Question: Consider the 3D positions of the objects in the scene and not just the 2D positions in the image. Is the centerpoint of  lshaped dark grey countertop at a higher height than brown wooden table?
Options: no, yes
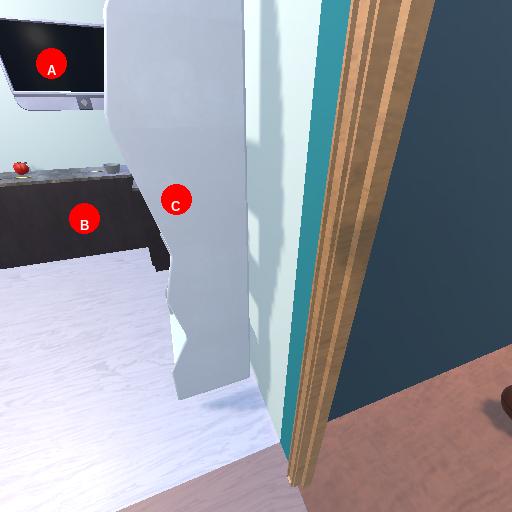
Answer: no